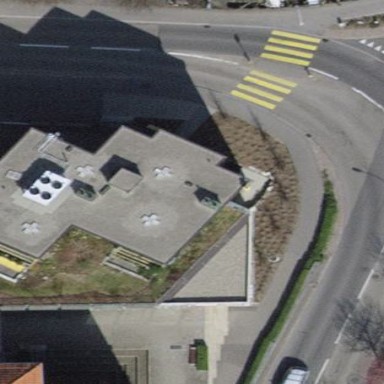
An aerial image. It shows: Residential building with flat grey roof.